Field crop: maize
Growth stage: 2
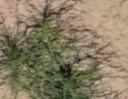
Species: salsola